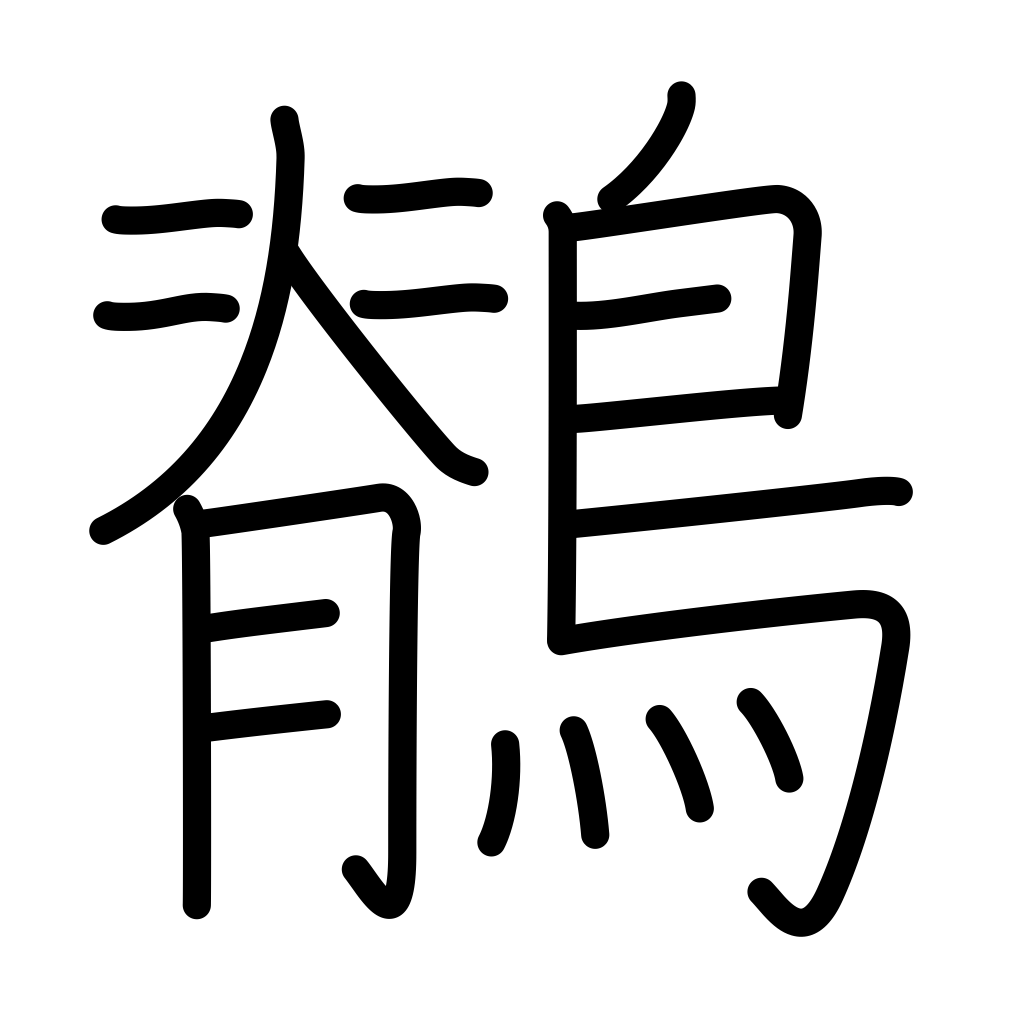
Meaning: wagtail